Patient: sex M, age 64
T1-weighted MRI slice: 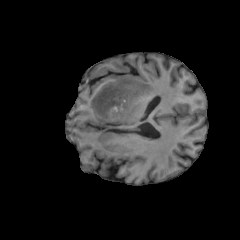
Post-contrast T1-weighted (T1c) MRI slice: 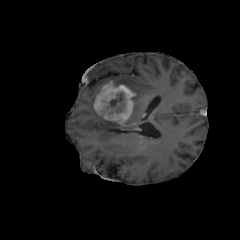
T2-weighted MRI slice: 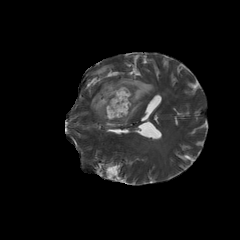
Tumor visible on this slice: yes
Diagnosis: Glioblastoma, IDH-wildtype
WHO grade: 4